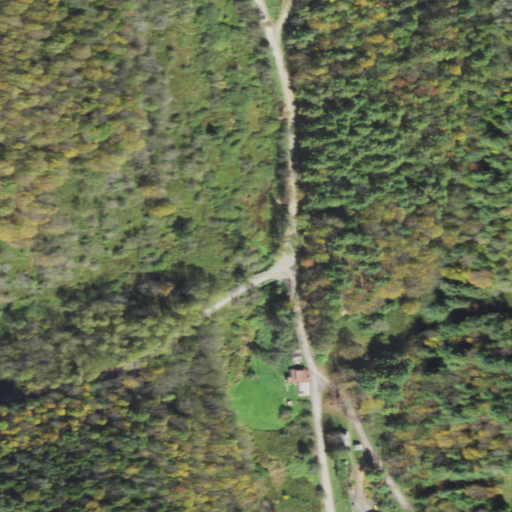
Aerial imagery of valley in Pennsylvania named Maynard Hollow containing mixed forest, deciduous forest, open development, woody wetlands, herbaceous wetlands, evergreen forest, and low intensity development